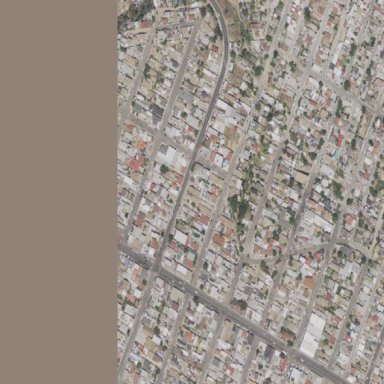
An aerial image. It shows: Residential area known as quarter.